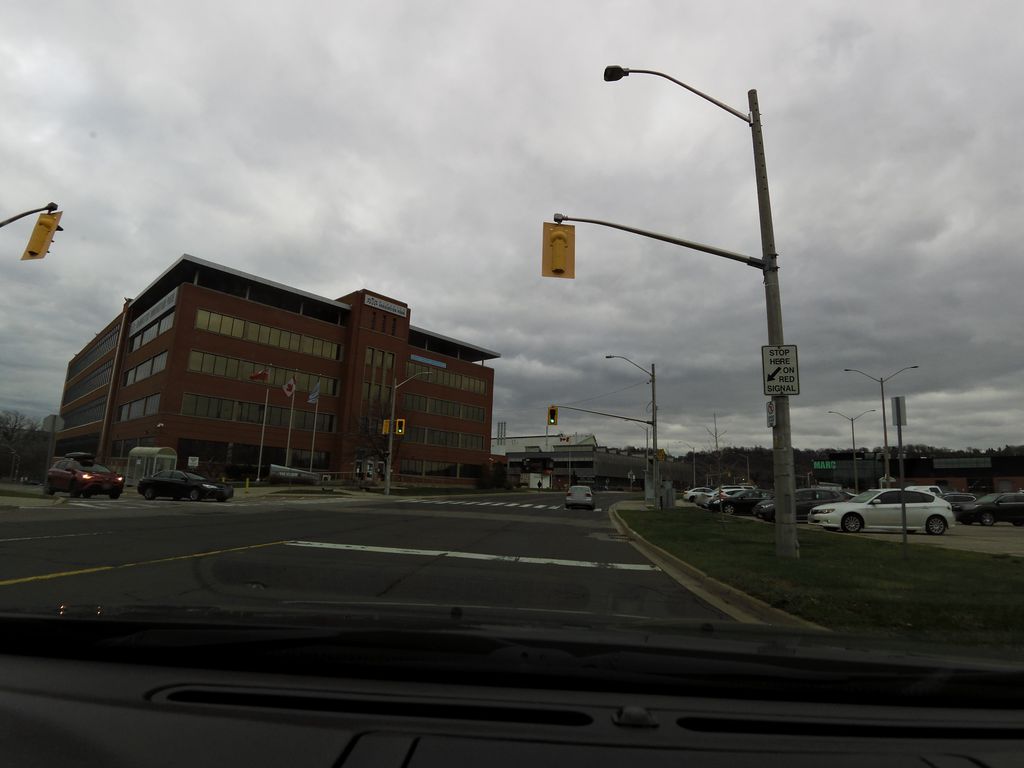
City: hamilton